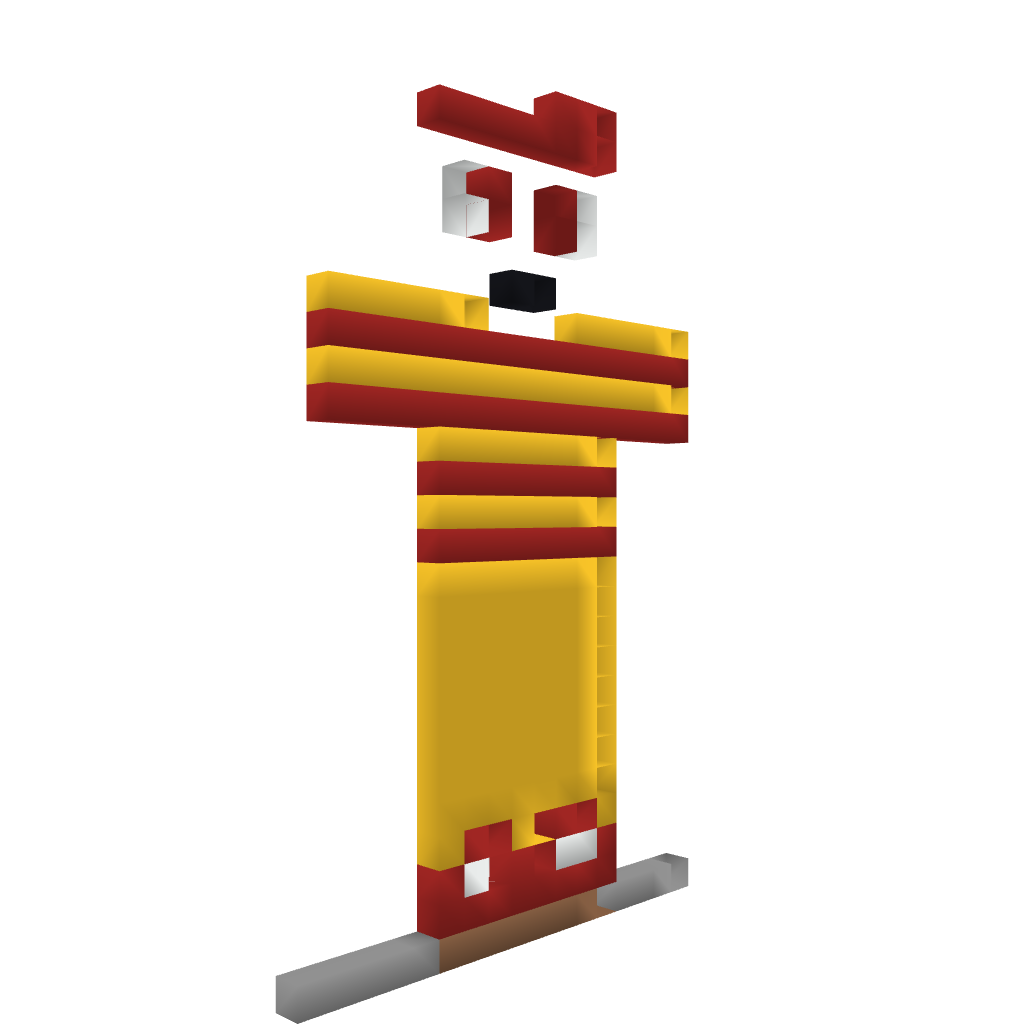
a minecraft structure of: Statue#1